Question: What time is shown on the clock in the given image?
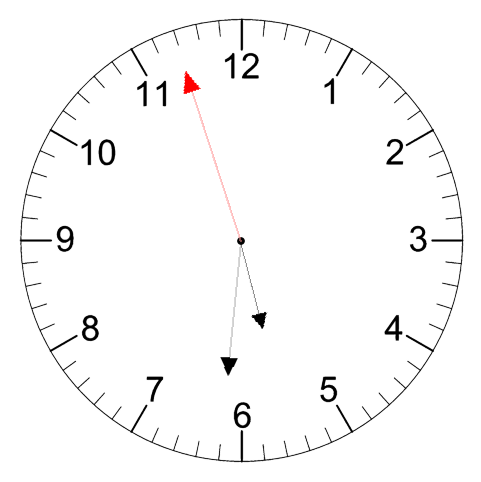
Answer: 05:30:57